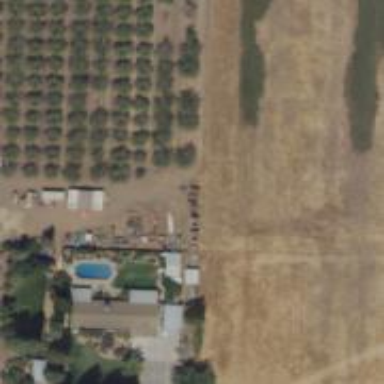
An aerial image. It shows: Orchard.